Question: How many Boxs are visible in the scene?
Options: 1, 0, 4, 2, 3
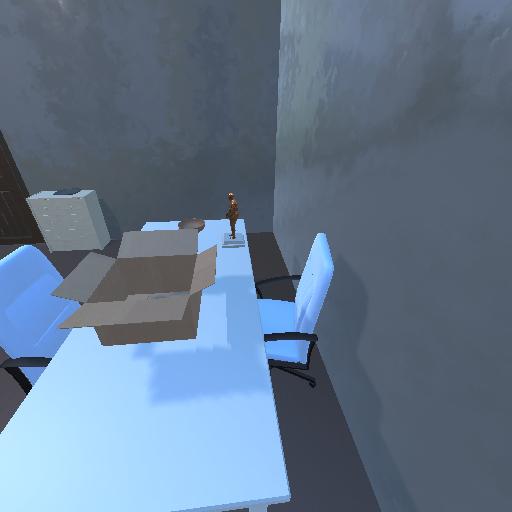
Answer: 1